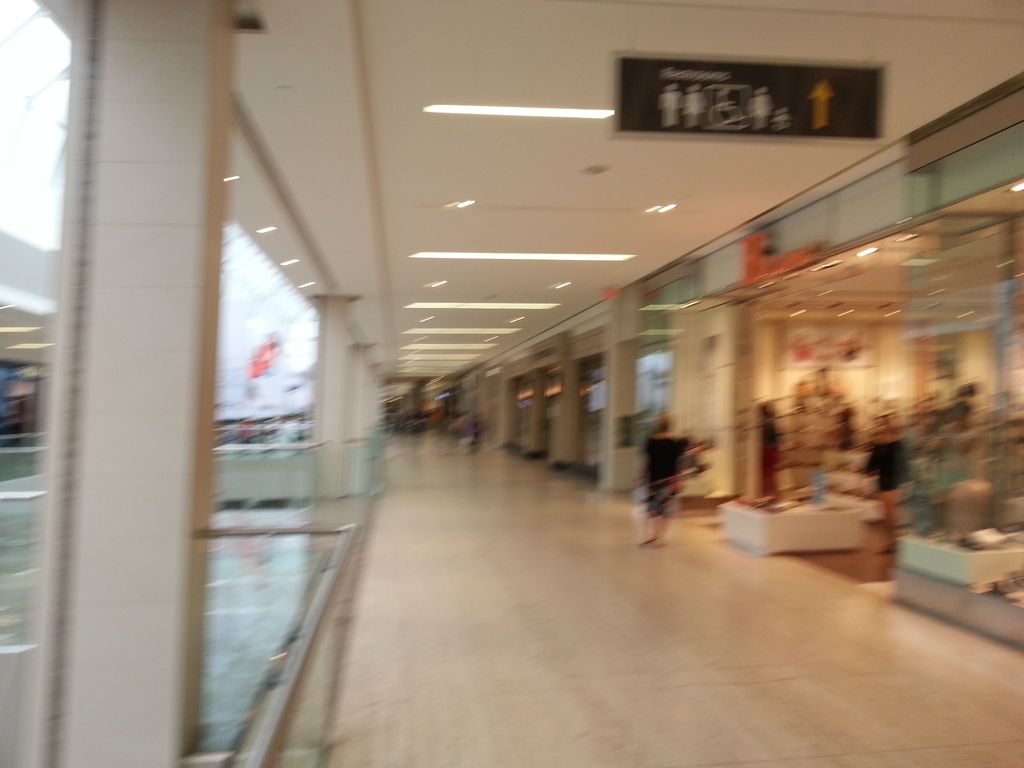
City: edmonton